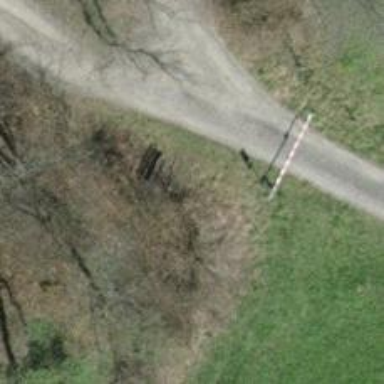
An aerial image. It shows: Bench for seating.